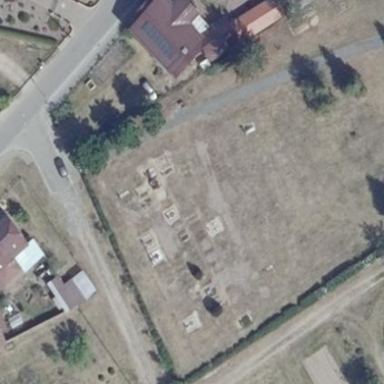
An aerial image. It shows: Cemetery.